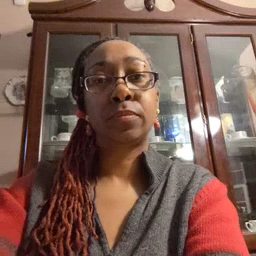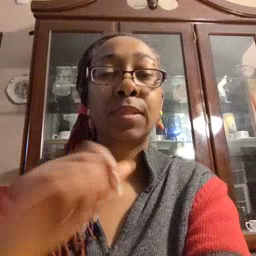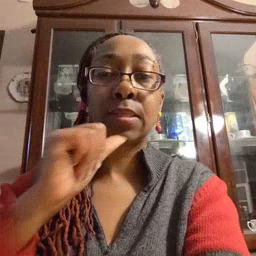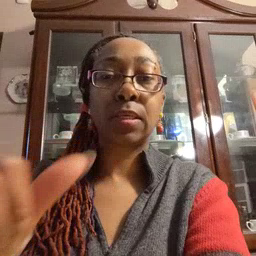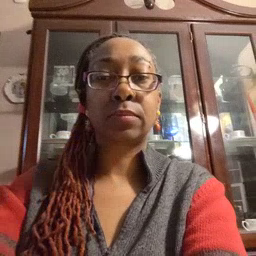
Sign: not